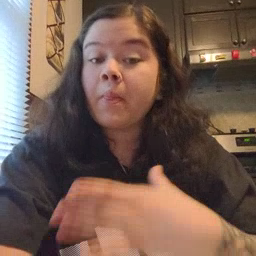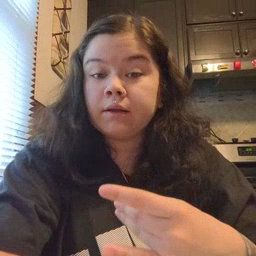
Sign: like